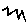
Label: zigzag